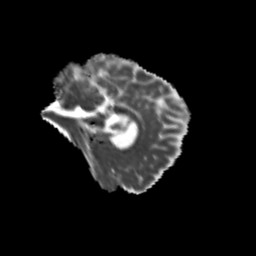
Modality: MD
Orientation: sagittal
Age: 26
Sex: female
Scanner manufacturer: siemens
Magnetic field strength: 3 T
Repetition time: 3.5 s
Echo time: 0.104 s